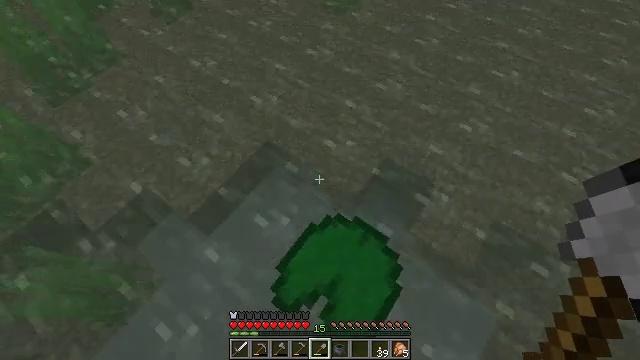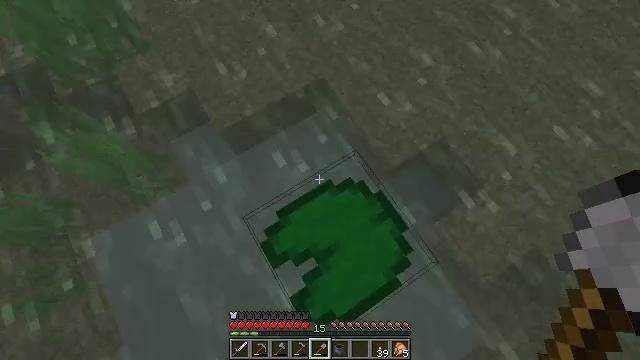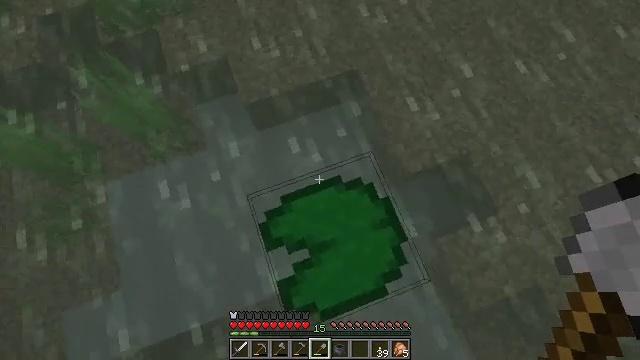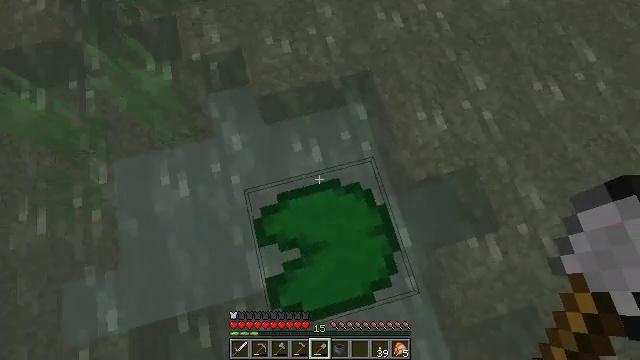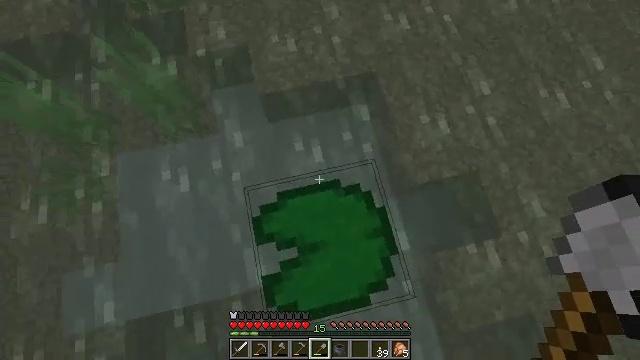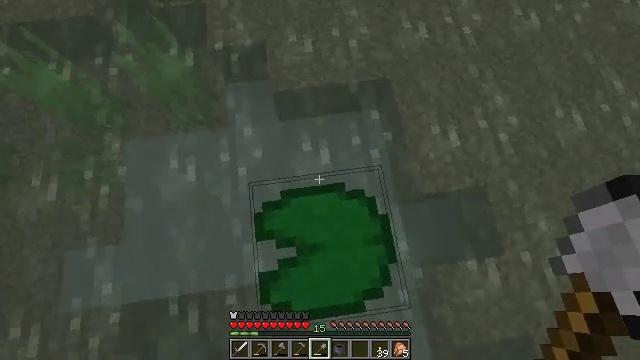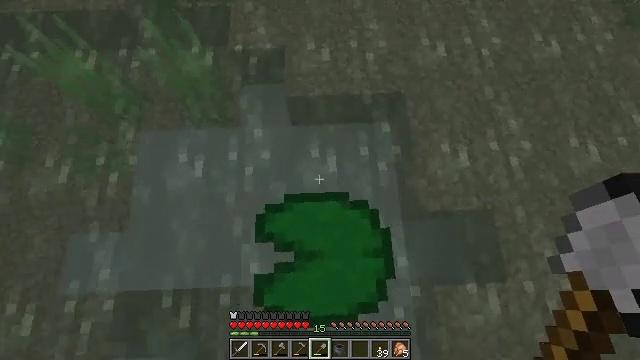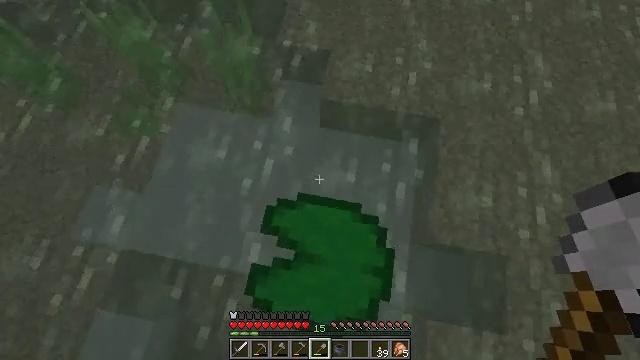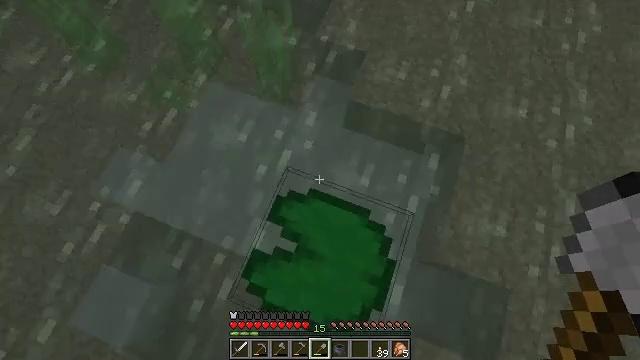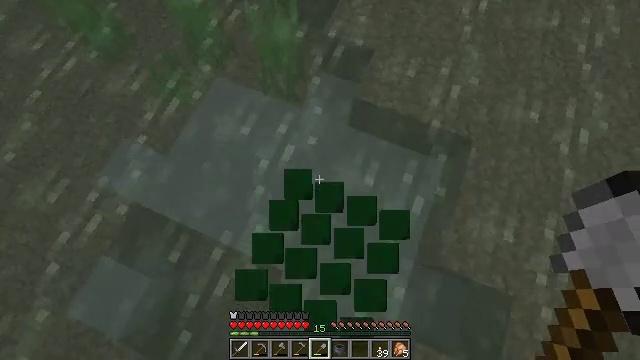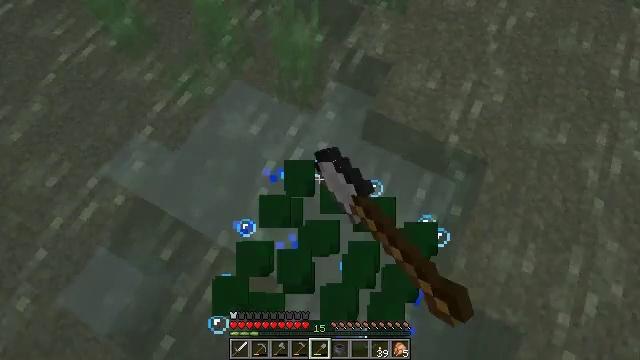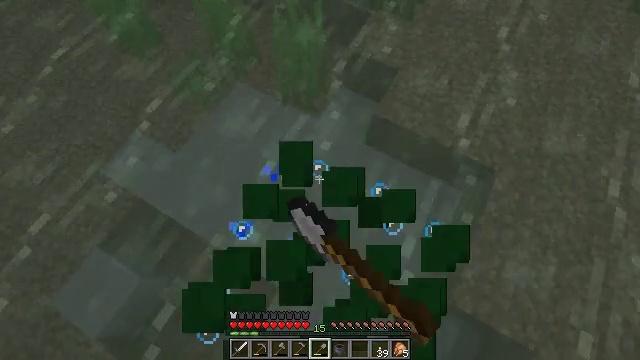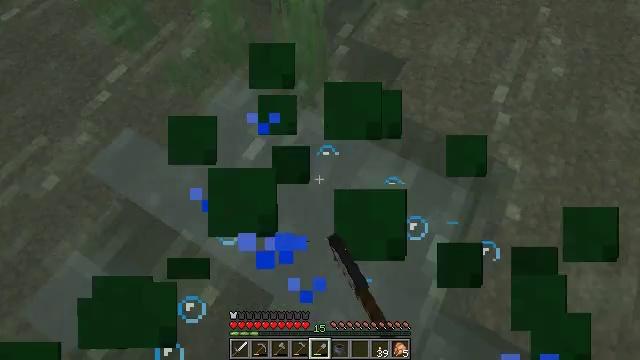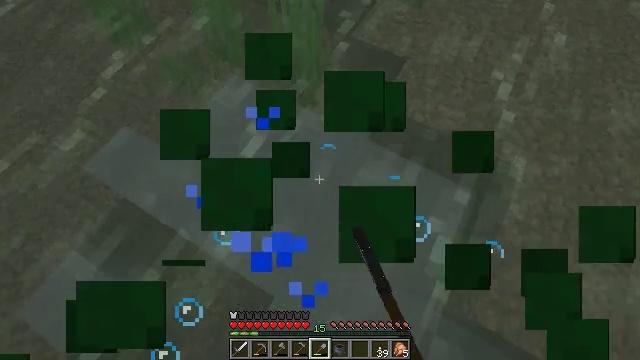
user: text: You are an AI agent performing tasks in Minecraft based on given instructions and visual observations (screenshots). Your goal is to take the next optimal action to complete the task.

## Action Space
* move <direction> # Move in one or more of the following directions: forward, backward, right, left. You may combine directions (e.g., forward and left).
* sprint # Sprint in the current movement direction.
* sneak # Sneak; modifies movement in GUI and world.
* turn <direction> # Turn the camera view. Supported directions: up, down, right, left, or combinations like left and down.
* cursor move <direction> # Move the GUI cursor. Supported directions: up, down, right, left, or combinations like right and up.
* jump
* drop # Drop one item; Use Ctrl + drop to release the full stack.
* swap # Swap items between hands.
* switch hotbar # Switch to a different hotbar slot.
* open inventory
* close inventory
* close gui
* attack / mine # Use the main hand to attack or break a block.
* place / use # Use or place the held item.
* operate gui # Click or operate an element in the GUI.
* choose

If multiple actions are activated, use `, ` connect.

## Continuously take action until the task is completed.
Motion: motion action
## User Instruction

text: Mine the lily pad from the water.
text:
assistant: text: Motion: turn left and down
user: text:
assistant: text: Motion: turn left and down
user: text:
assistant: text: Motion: turn left
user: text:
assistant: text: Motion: turn left
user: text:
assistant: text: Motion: turn left
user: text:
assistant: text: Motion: turn left and up
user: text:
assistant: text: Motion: turn left and up
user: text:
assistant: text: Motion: turn left
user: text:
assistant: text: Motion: turn left, attack / mine
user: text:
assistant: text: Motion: turn left and up, attack / mine
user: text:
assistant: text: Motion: turn left and up, attack / mine
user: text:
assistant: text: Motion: move forward, turn up, attack / mine
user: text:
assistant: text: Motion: move forward, attack / mine
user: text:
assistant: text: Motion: attack / mine